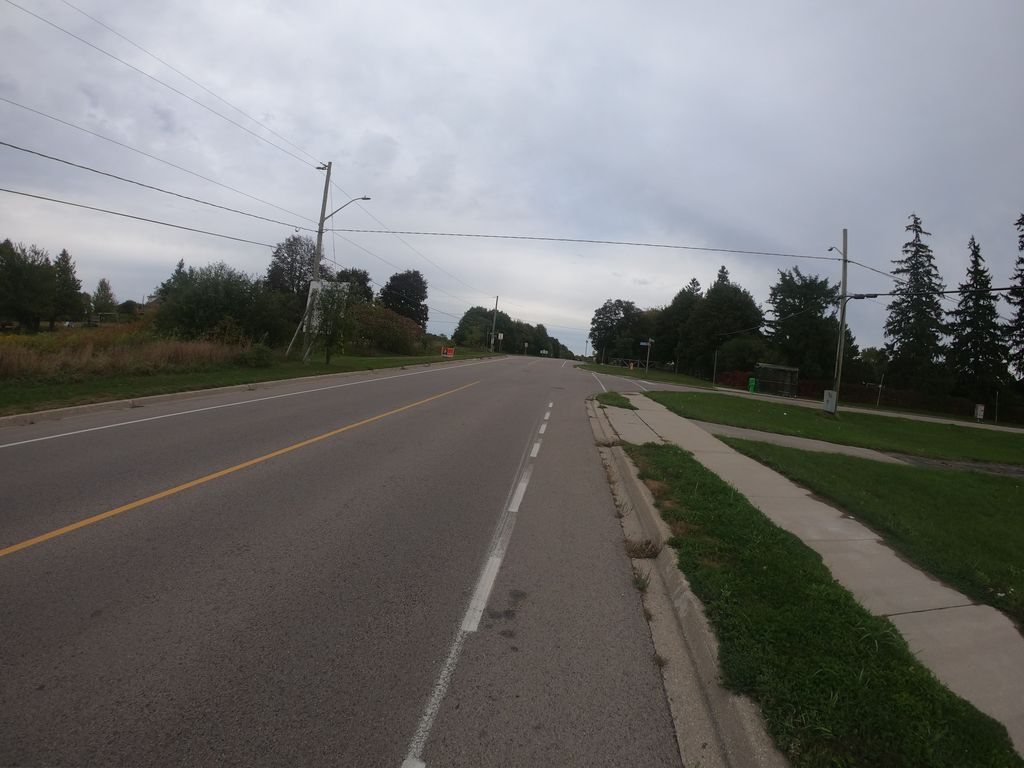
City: kitchener-waterloo